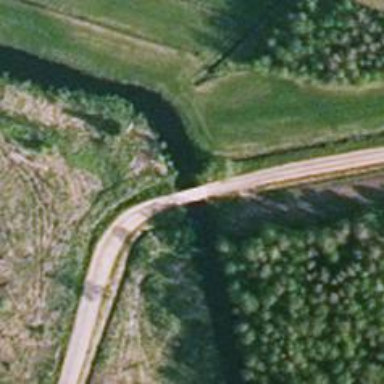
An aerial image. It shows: Unclassified road with bridge.